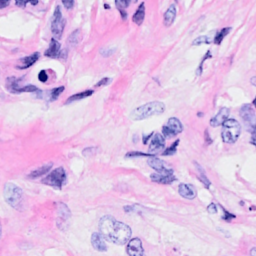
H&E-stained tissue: Breast